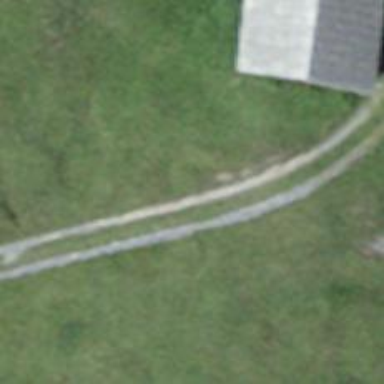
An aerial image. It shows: Grass track with grade 5 tracktype.